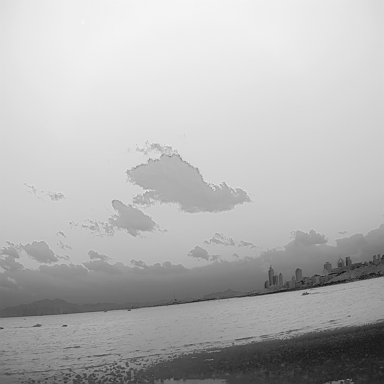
There is a canoe in the infrared image.